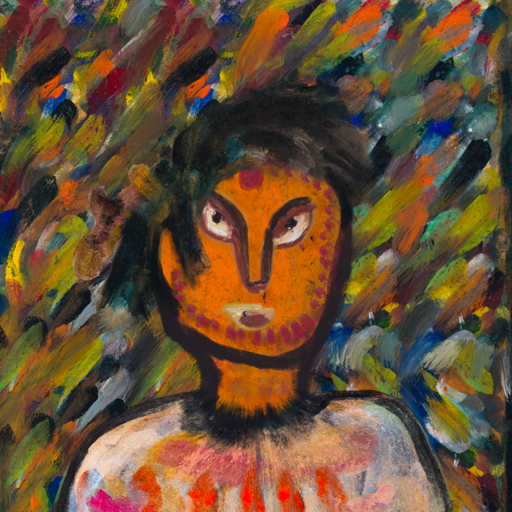
Background: An_Impression, Head And Neck Front: Doll, Face Front: After_Raid, Bust: Childish, Hair Front: Pipe, Head Accessory: Blank, Second Necklace: Blank, Necklace: Blank, Baby: Blank